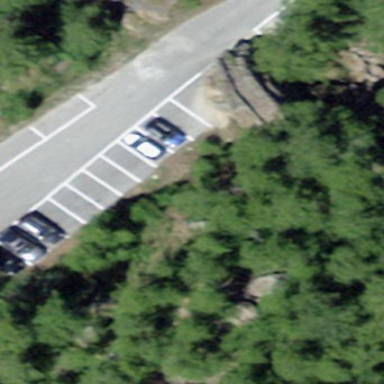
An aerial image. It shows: Parking area with asphalt surface.